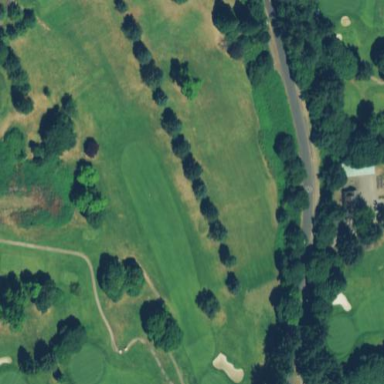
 likely golf fairway with neatly mown grass."